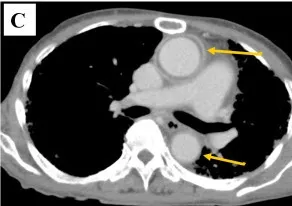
Thoracic contrast enhanced CT findings of aortitis before steroid therapy. Thoracic contrast-enhanced CT demonstrated thickening of the aortic wall at each following level with a contrast effect, and the non-contrast layered area on the lumen. C and D. Ascending aorta.
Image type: radiology (ct)